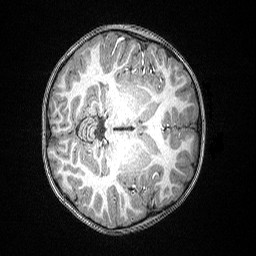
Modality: T1w
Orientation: axial
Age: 83
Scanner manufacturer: siemens
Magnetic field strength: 3 T
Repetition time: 2.5 s
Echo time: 0.00347 s